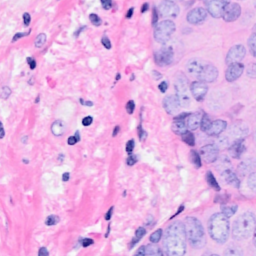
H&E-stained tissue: Breast